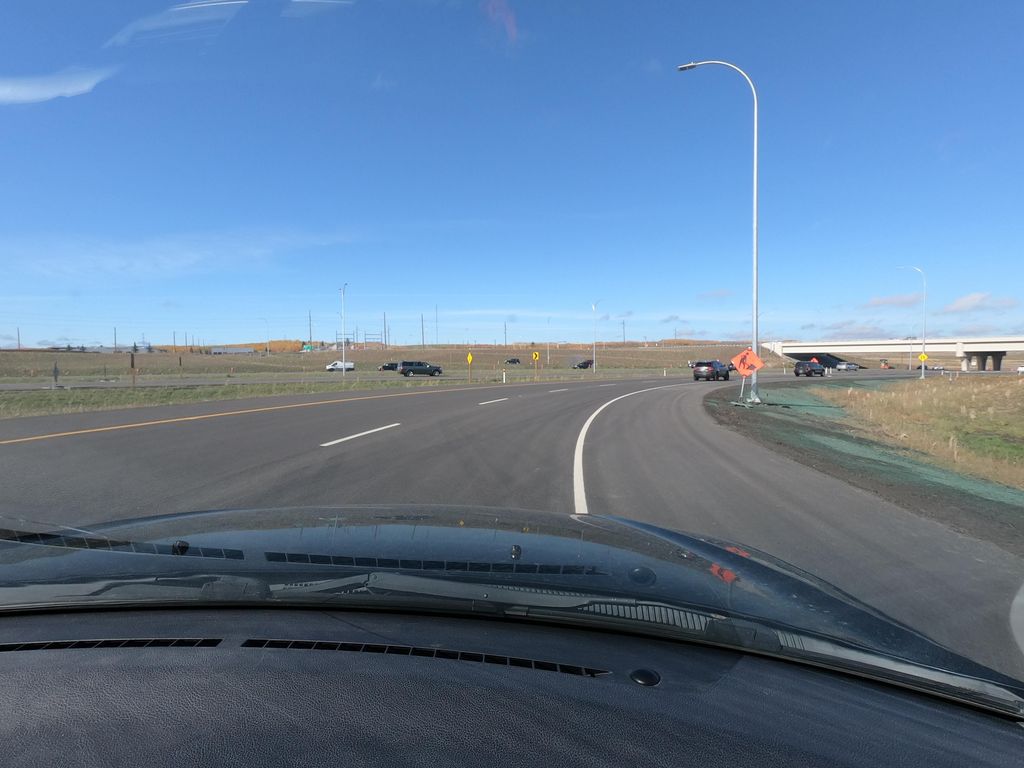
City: calgary